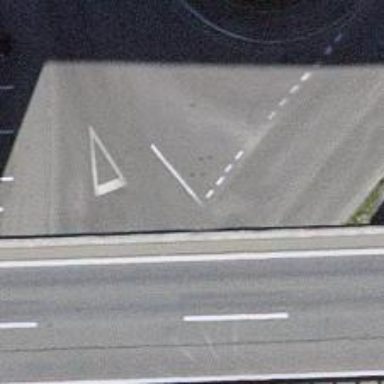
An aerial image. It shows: Road with "give way" sign.